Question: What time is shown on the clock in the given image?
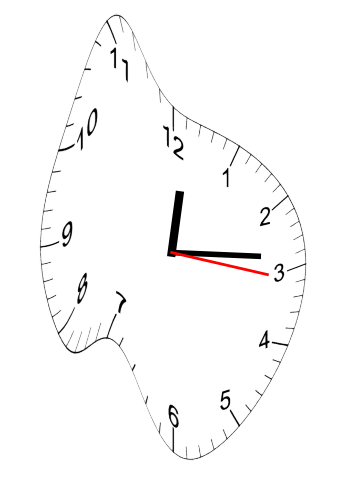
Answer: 12:14:16